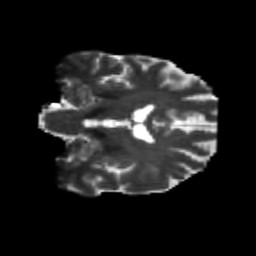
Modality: T2w
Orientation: coronal
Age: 50
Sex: male
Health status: healthy
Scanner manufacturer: siemens
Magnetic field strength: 3 T
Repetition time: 10.8 s
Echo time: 0.082 s